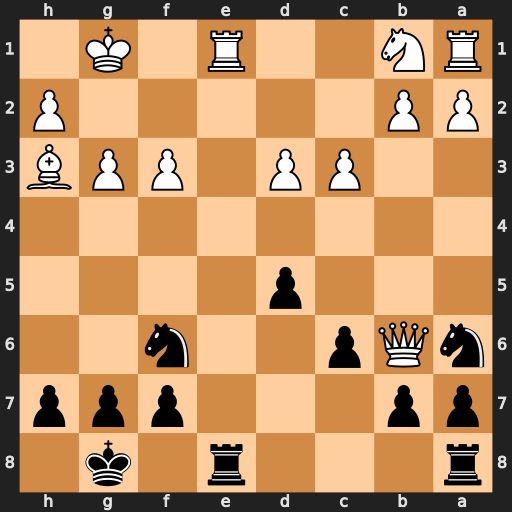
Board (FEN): r3r1k1/pp3ppp/nQp2n2/3p4/8/2PP1PPB/PP5P/RN2R1K1
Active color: b
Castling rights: -
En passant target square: -
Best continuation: Rxe1+ Kf2 axb6 Kxe1 Nc5 Kd2 Nb3+ axb3 Rxa1